Interaction volume radius: 10 \u00c5
Interaction volume height: 20 \u00c5
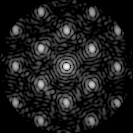
Disorder parameter: 0.2535